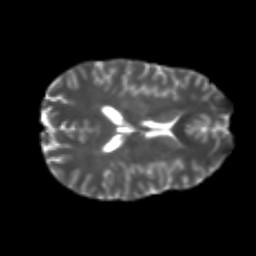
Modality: T2w
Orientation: axial
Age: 21
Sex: female
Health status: healthy
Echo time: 0.074 s